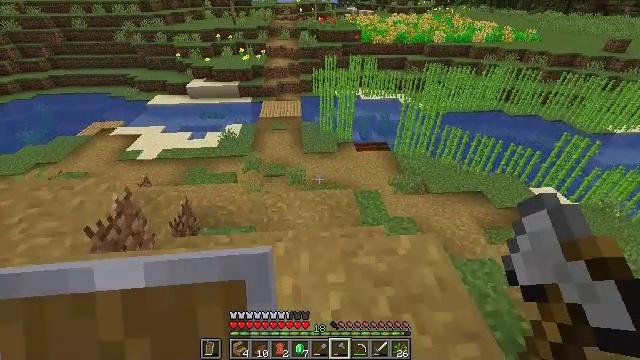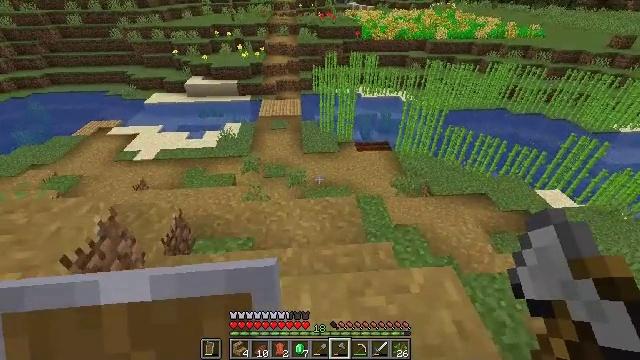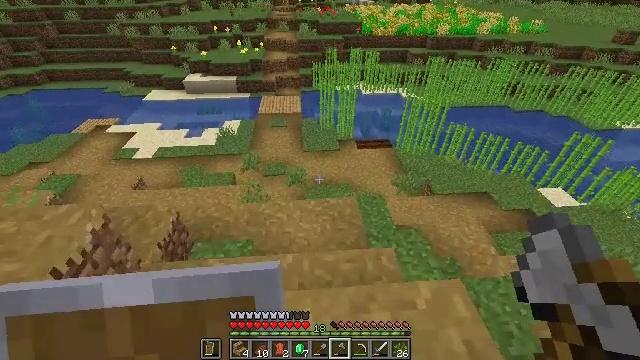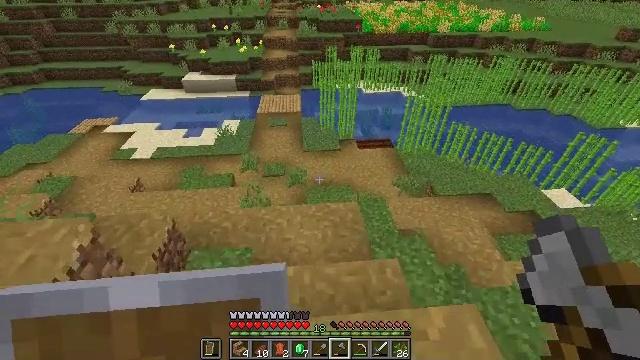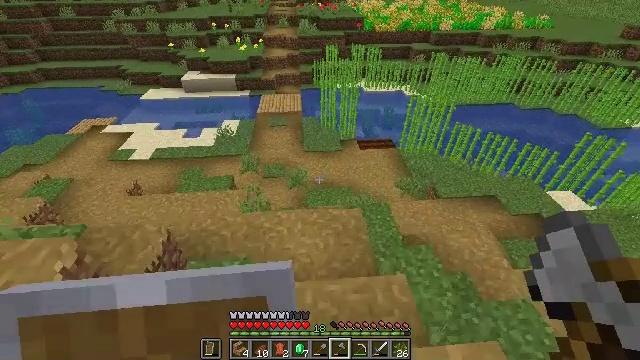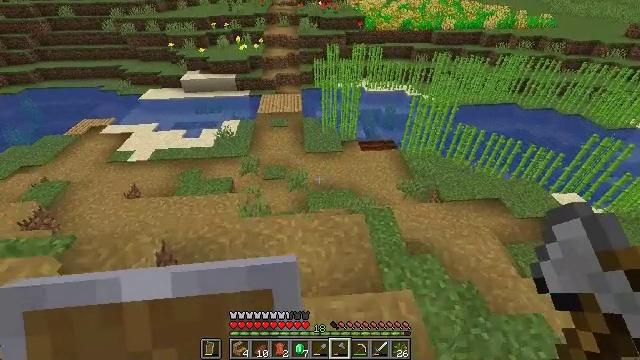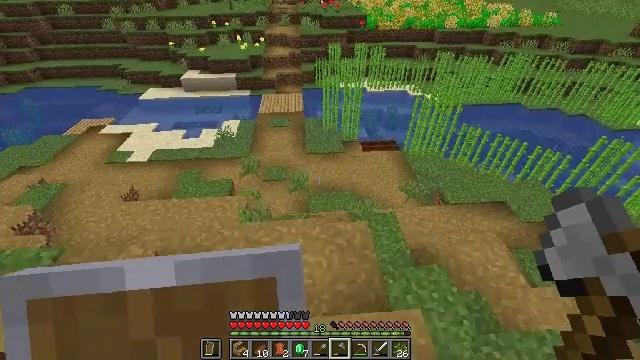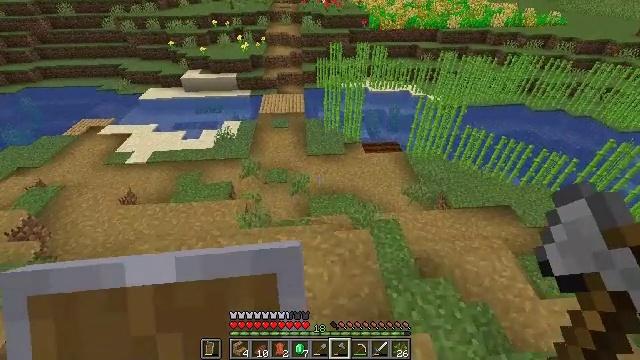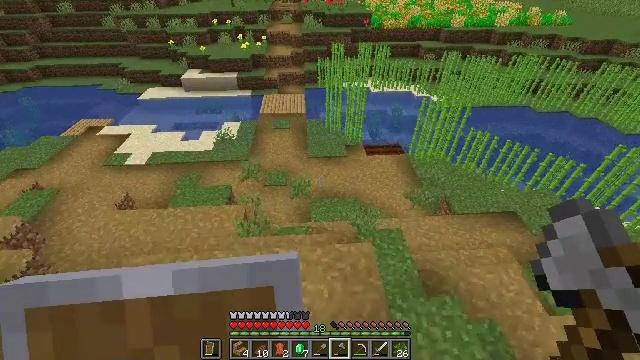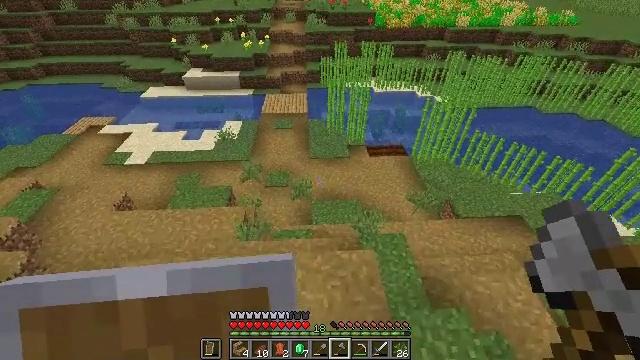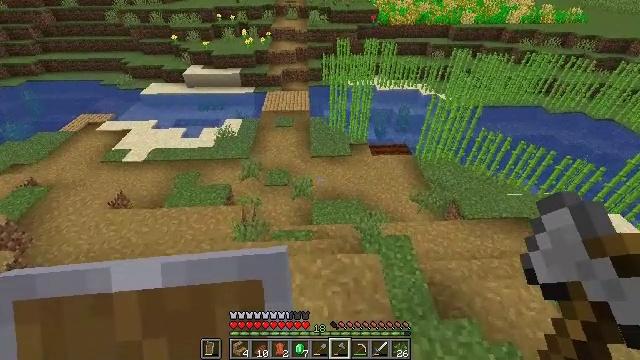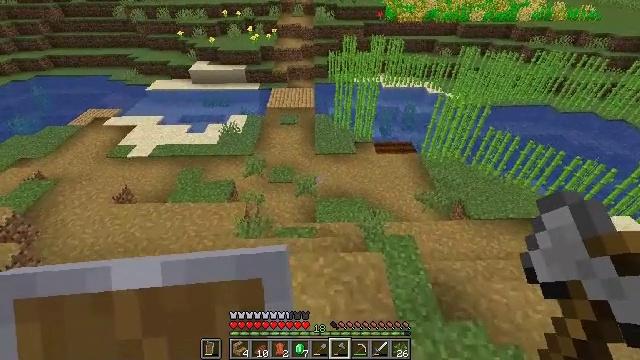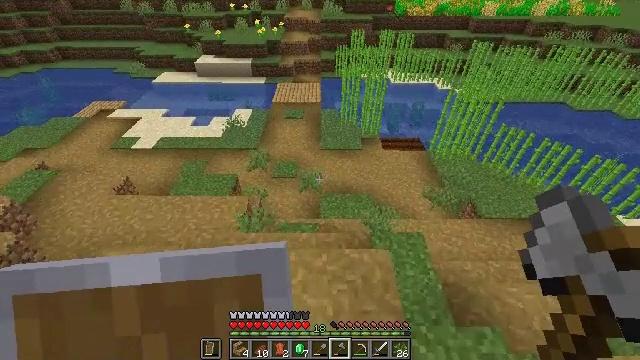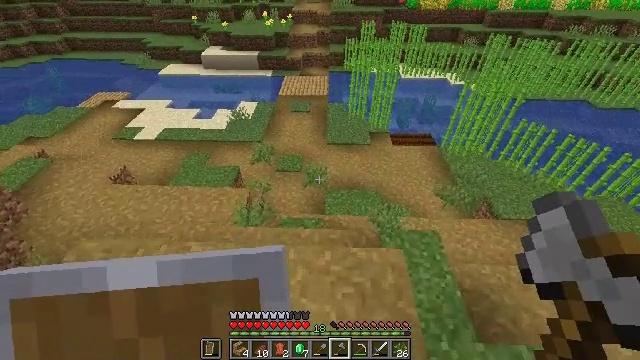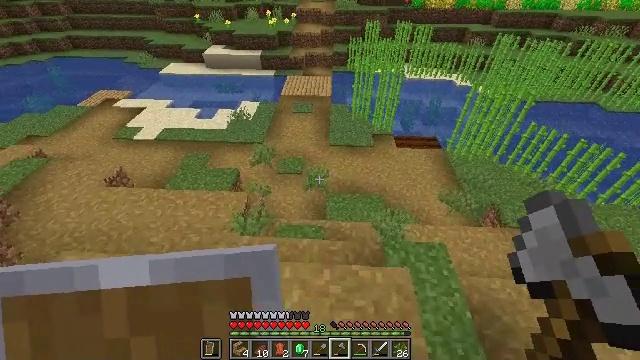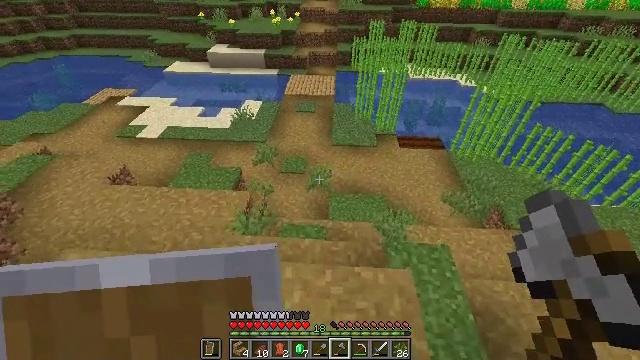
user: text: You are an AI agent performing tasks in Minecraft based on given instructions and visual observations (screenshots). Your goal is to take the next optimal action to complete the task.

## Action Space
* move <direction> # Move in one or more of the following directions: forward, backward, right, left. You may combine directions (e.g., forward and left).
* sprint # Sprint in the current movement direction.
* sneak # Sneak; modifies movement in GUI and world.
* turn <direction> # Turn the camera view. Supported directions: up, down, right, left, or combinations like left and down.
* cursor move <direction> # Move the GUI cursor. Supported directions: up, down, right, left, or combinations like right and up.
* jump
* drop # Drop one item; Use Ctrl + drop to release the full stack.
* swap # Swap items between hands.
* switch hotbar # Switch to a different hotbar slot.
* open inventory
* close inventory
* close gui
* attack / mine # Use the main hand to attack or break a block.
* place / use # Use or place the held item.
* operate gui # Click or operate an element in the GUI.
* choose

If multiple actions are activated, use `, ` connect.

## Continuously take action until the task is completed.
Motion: motion action
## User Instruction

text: Harvest potatoes.
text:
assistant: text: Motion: move forward
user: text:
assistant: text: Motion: move forward
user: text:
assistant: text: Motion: move forward
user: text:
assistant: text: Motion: move forward
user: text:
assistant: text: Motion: move forward
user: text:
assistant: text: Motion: move forward
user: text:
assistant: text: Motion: move forward
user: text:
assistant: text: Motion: move forward
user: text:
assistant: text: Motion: move forward
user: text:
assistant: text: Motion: move forward
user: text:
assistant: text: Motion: move forward, turn left
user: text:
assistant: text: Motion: move forward, turn left
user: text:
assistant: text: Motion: move forward, turn left
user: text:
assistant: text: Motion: move forward
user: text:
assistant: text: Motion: move forward
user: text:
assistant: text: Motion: move forward
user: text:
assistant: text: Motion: move forward
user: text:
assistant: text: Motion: move forward
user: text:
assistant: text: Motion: move forward
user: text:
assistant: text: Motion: move forward
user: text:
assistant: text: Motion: move forward
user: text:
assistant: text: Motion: move forward
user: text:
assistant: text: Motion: move forward
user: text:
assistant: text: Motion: move forward
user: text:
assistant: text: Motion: move forward
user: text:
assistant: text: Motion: move forward
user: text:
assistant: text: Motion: move forward
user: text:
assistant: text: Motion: move forward
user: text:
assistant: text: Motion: move forward
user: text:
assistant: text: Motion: move forward